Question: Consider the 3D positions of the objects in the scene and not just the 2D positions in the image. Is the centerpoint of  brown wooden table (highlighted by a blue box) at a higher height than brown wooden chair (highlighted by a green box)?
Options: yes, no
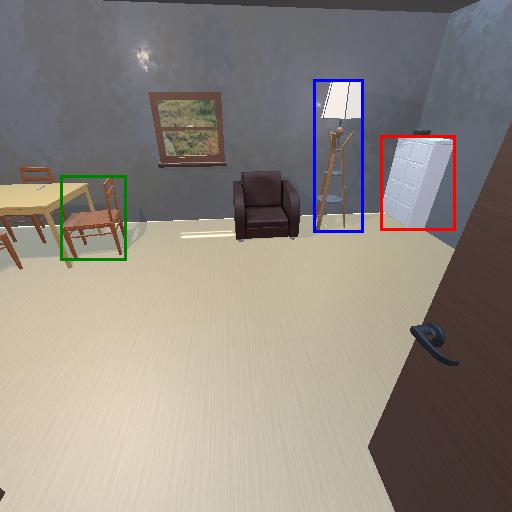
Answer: yes